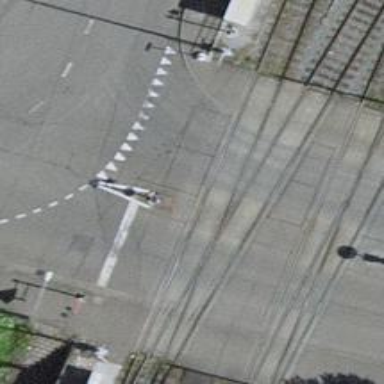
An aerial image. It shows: Level crossing with double half barrier.